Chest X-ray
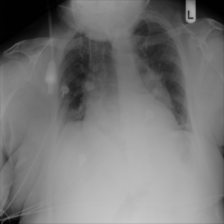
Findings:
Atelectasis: negative
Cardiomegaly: negative
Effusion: negative
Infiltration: negative
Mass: negative
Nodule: negative
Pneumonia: negative
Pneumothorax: negative
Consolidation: negative
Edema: negative
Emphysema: negative
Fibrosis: negative
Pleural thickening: negative
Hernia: negative